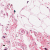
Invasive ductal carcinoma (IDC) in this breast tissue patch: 0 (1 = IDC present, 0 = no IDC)